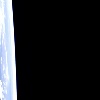
Label: space